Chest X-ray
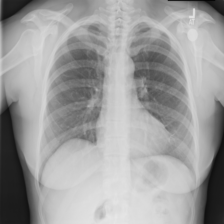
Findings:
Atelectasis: negative
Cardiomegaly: negative
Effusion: negative
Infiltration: negative
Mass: negative
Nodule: negative
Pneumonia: negative
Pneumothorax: negative
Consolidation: negative
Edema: negative
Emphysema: negative
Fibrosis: negative
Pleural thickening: negative
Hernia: negative